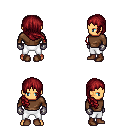
a pixel art fantasy rpg character, male body template, human, tanned skin, brown long-sleeve shirt, white pants, brunette right-swept hairstyle, metal gloves, brown shoes, four views (front, back, left, right), 2x2 character sprite sheet, small pixel art, hard edges, no anti-aliasing